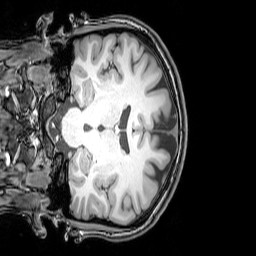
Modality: T1w
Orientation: coronal
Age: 25
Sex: female
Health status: healthy
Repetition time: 0.081 s
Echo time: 0.037 s